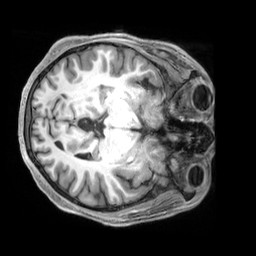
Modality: T1w
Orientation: axial
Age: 24
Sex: male
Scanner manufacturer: siemens
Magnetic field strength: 3 T
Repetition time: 2.3 s
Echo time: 0.00229 s